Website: home-depot
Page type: cart
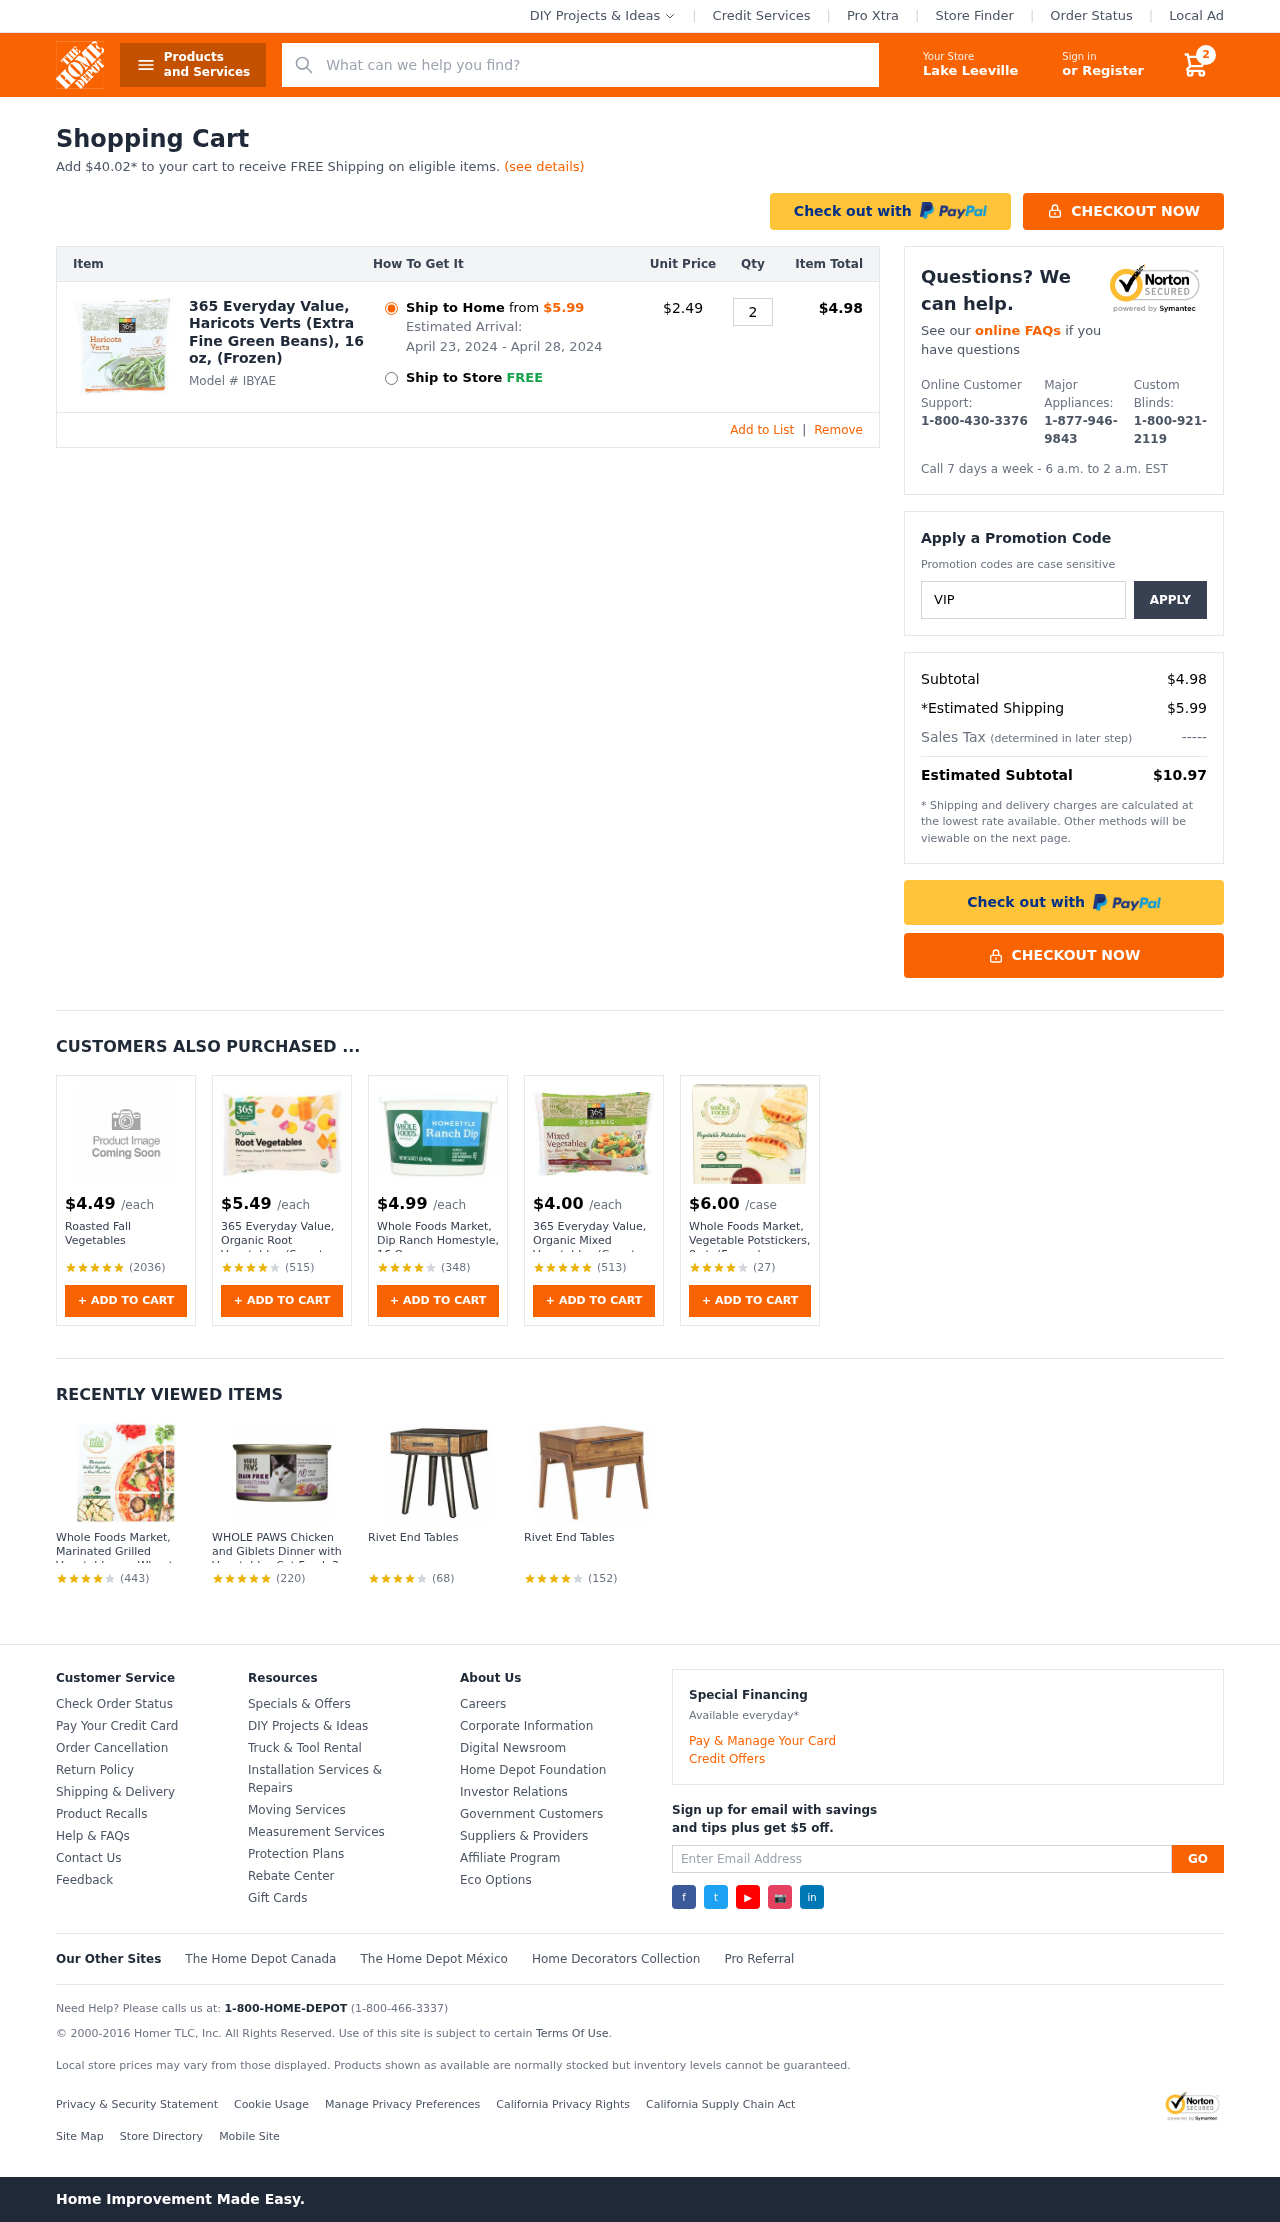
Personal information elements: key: PII_CITY
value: Lake Leeville
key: PII_PROMO_CODE
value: VIP4105
Product elements: key: PRODUCT1_NAME
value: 365 Everyday Value, Haricots Verts (Extra Fine Green Beans), 16 oz, (Frozen)
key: PRODUCT1_PRICE
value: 2.49
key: PRODUCT1_QUANTITY
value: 2
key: PRODUCT2_PRICE
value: $4.49
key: PRODUCT2_NAME
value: Roasted Fall Vegetables
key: PRODUCT2_NUM_RATINGS
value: (2036)
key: PRODUCT3_PRICE
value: $5.49
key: PRODUCT3_NAME
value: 365 Everyday Value, Organic Root Vegetables (Sweet Potatoes, Orange Carrots, Yellow Carrots, Parsnip
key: PRODUCT3_NUM_RATINGS
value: (515)
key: PRODUCT4_PRICE
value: $4.99
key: PRODUCT4_NAME
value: Whole Foods Market, Dip Ranch Homestyle, 16 Ounce
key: PRODUCT4_NUM_RATINGS
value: (348)
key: PRODUCT5_PRICE
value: $4.00
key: PRODUCT5_NAME
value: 365 Everyday Value, Organic Mixed Vegetables (Carrots, Green Peas, Corn, and Green Beans), No Salt A
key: PRODUCT5_NUM_RATINGS
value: (513)
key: PRODUCT6_PRICE
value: $6.00
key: PRODUCT6_NAME
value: Whole Foods Market, Vegetable Potstickers, 8 ct, (Frozen)
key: PRODUCT6_NUM_RATINGS
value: (27)
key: PRODUCT7_NAME
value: Whole Foods Market, Marinated Grilled Vegetables on Wheat Flour Crust Wood-Fired Pizza, 13.4 oz, (Fr
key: PRODUCT7_NUM_RATINGS
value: (443)
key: PRODUCT8_NAME
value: WHOLE PAWS Chicken and Giblets Dinner with Vegetables Cat Food, 3 OZ
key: PRODUCT8_NUM_RATINGS
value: (220)
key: PRODUCT9_NAME
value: Rivet End Tables
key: PRODUCT9_NUM_RATINGS
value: (68)
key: PRODUCT10_NAME
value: Rivet End Tables
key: PRODUCT10_NUM_RATINGS
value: (152)
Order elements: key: ORDER_NUM_ITEMS
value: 2
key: AMOUNT_TO_FREE_SHIPPING
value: $40.02
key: ORDER_SHIPPING_DATE
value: April 23, 2024
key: ORDER_DELIVERY_DATE
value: April 28, 2024
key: ORDER_ITEM_TOTAL
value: $4.98
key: ORDER_SUBTOTAL
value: $4.98
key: ORDER_SHIPPING_COST
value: $5.99
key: ORDER_TOTAL
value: $10.97
Search elements: key: HEADER_SEARCH
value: What can we help you find?